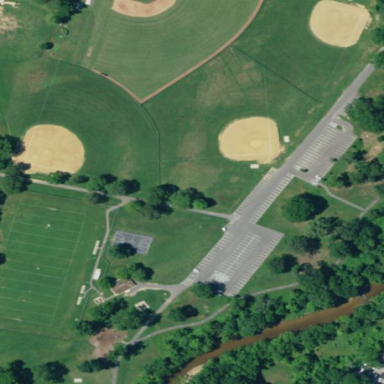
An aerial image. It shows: Park.